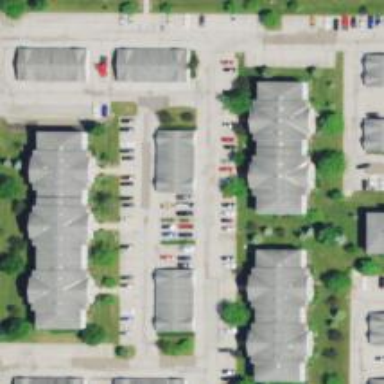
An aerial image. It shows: Neighborhood.